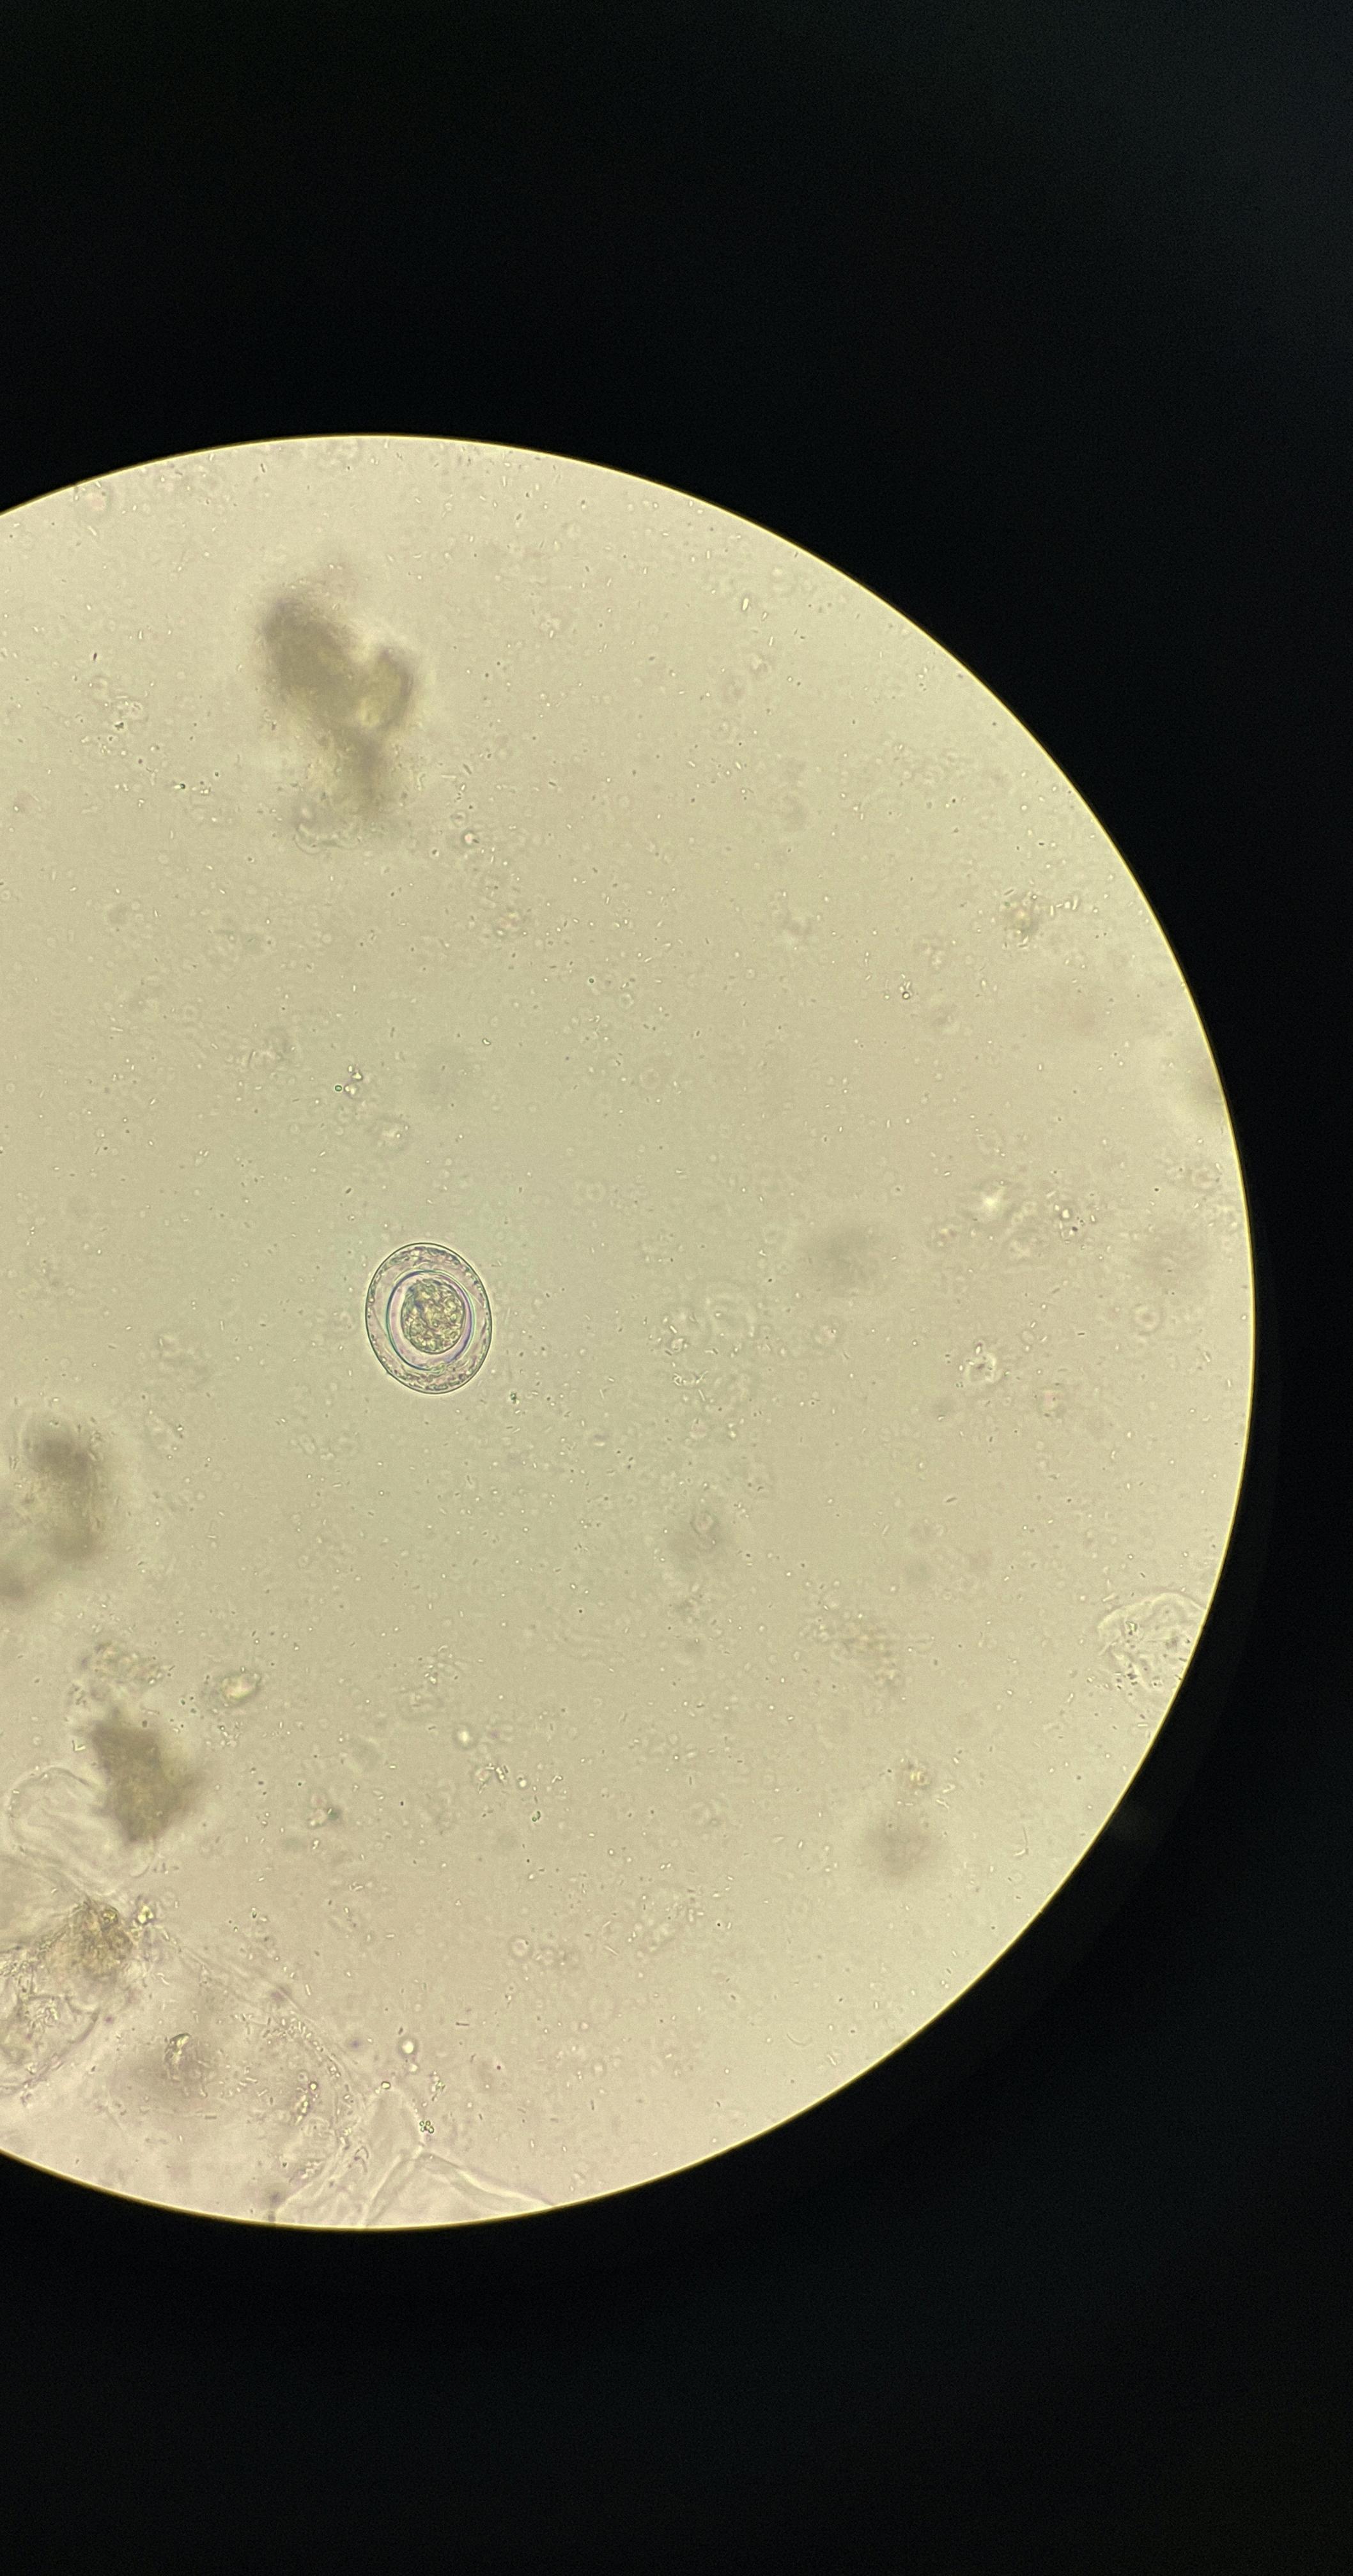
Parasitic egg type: Hymenolepis nana